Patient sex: F
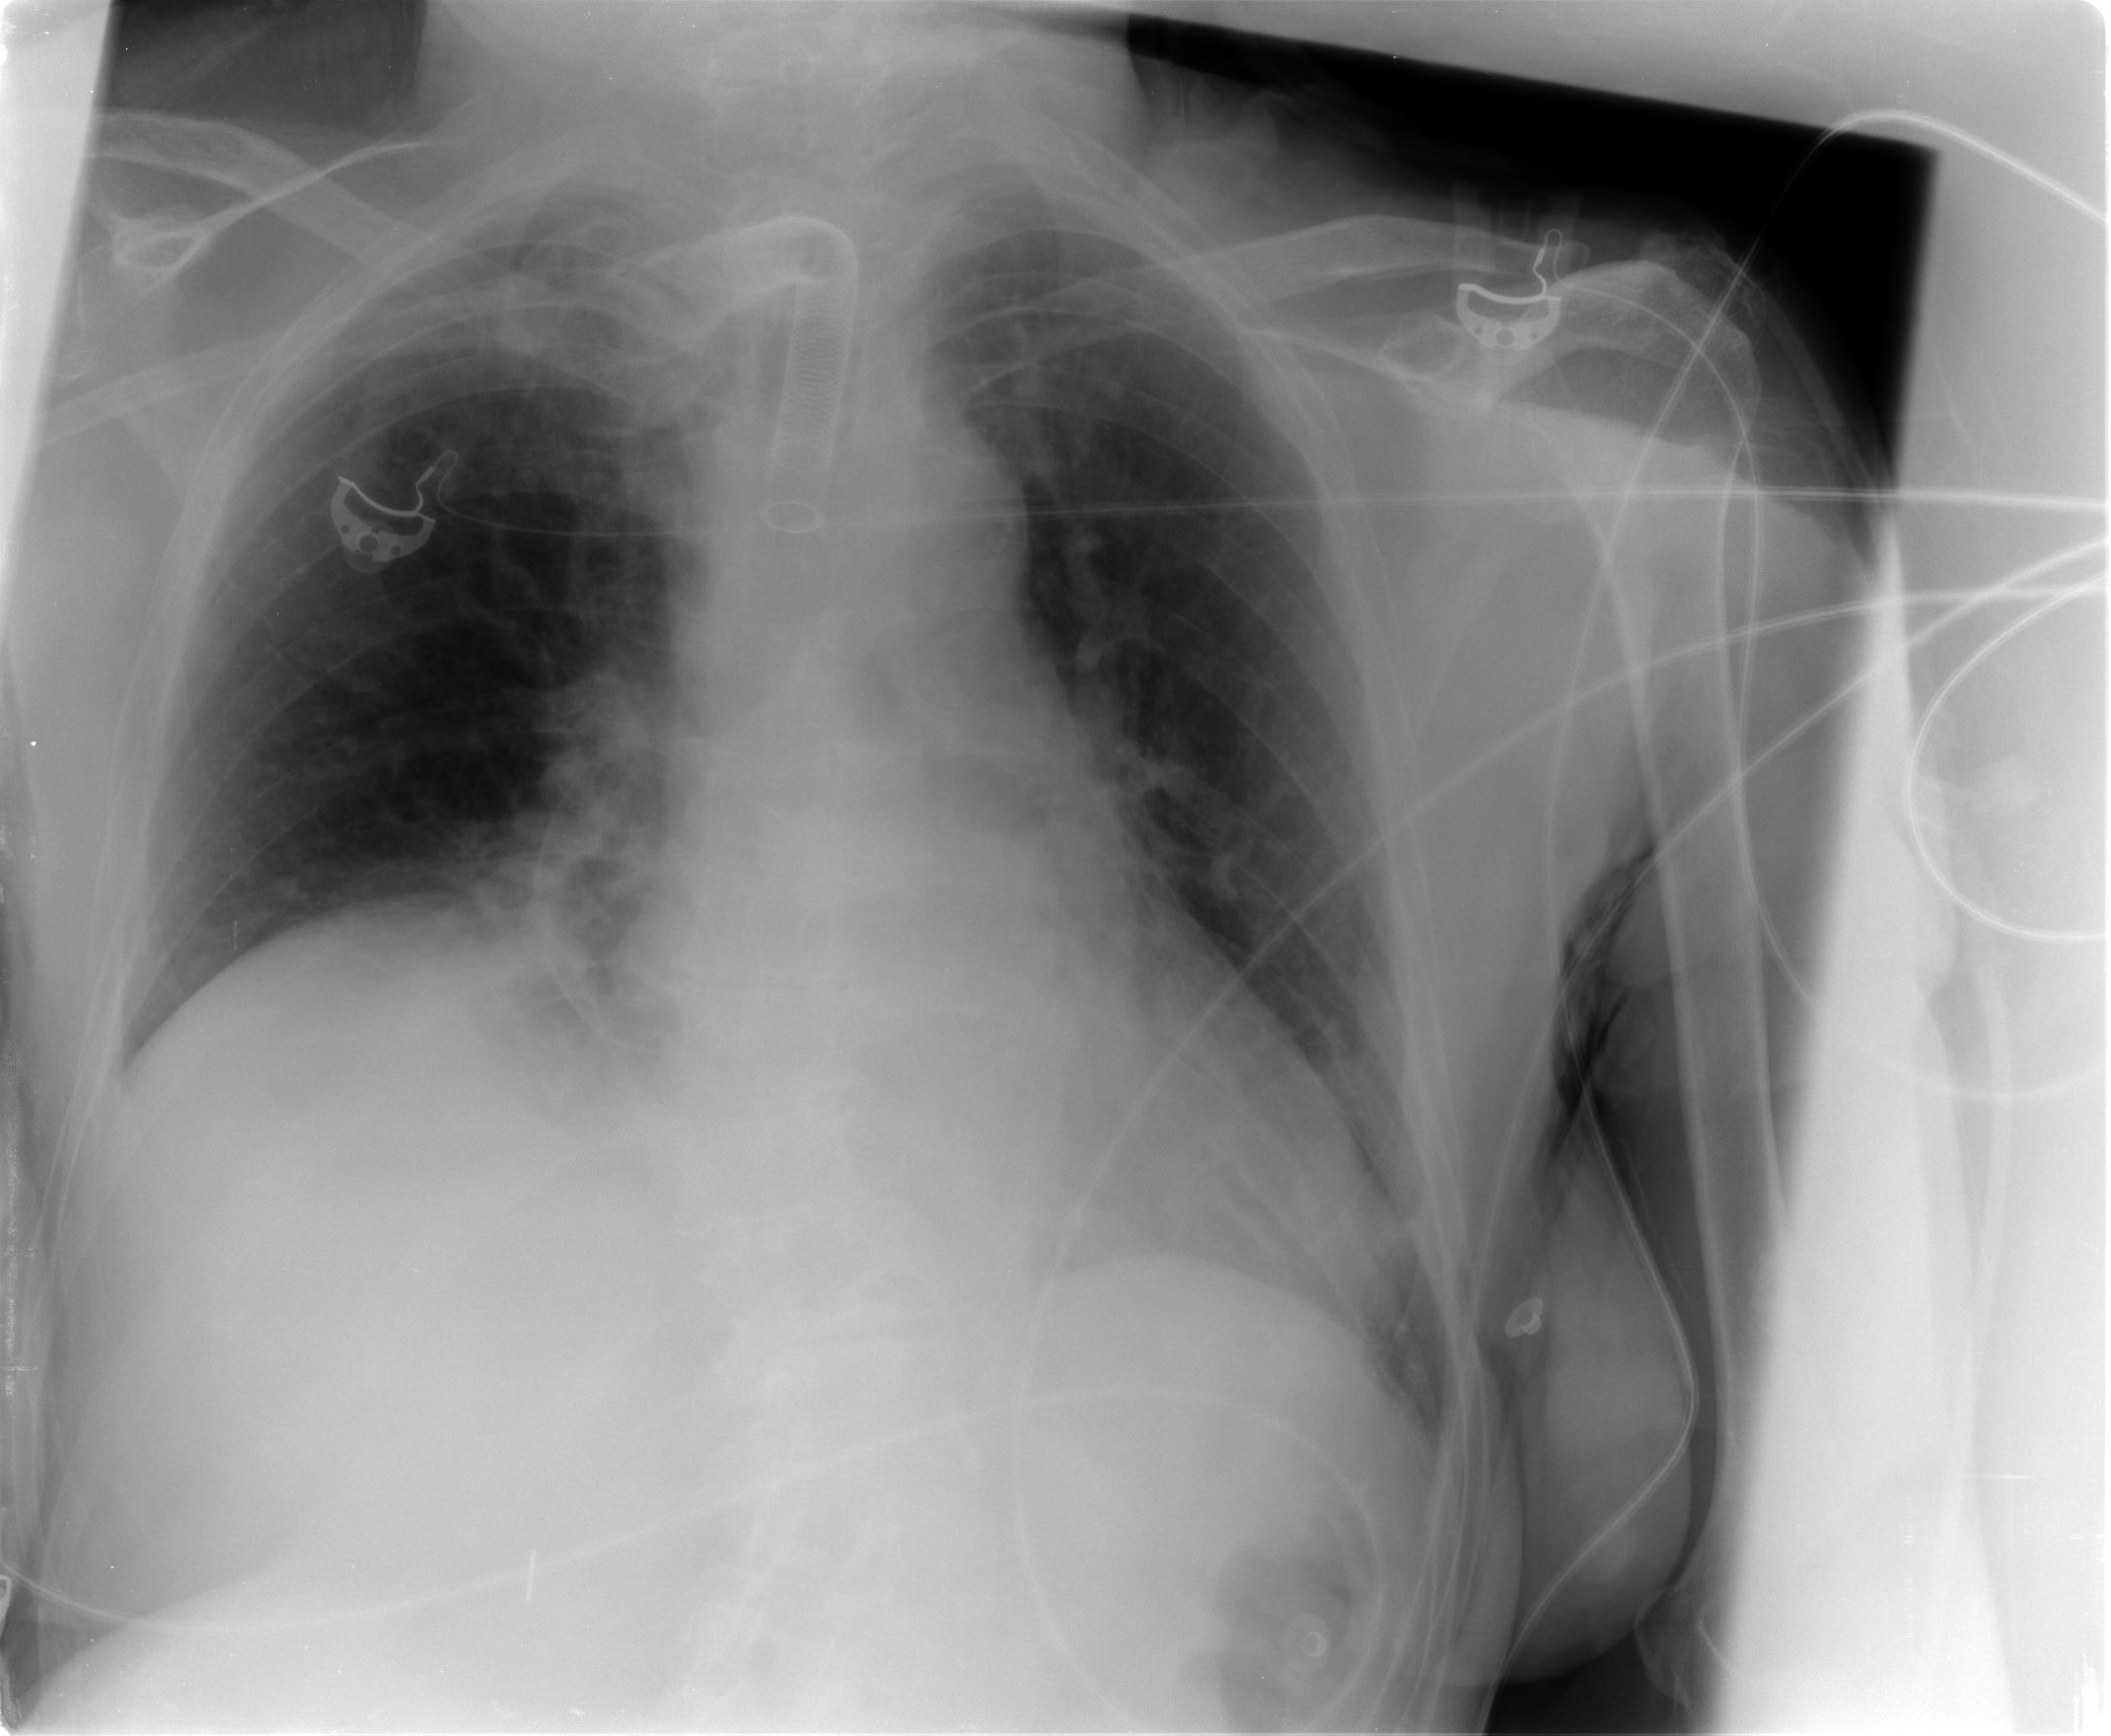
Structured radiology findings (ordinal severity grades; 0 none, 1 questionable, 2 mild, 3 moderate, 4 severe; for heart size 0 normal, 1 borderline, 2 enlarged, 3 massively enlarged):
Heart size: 2
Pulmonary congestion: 2
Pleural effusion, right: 0
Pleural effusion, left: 0
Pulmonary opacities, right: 0
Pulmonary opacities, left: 0
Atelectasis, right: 2
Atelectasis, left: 2